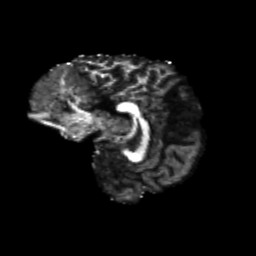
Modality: FA
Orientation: sagittal
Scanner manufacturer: siemens
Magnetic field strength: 3 T
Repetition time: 4.16 s
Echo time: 0.0806 s